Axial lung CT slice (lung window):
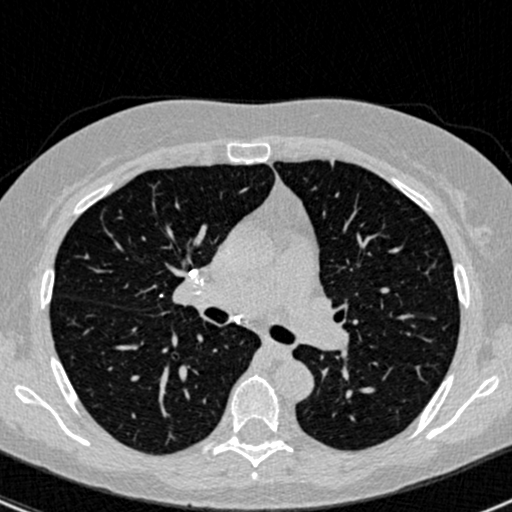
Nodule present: no